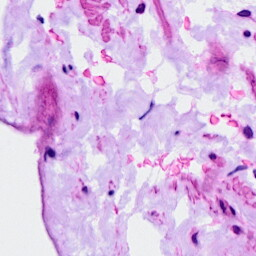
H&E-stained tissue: Ovarian